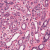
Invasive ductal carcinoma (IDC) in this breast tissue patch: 0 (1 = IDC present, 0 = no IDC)